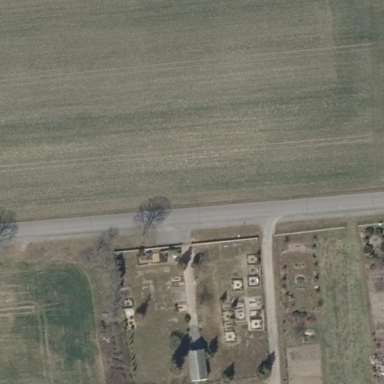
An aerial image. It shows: Cemetery.